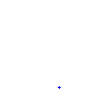
Particle: proton